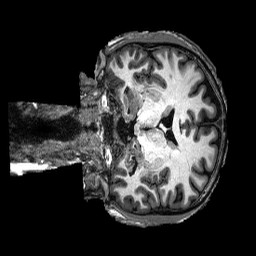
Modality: T1w
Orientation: coronal
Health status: healthy